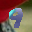
Label: 9